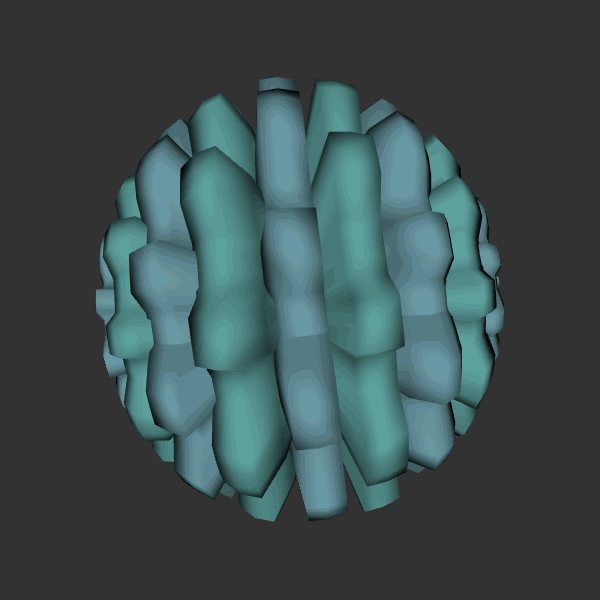
Background: dark